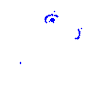
Particle: proton